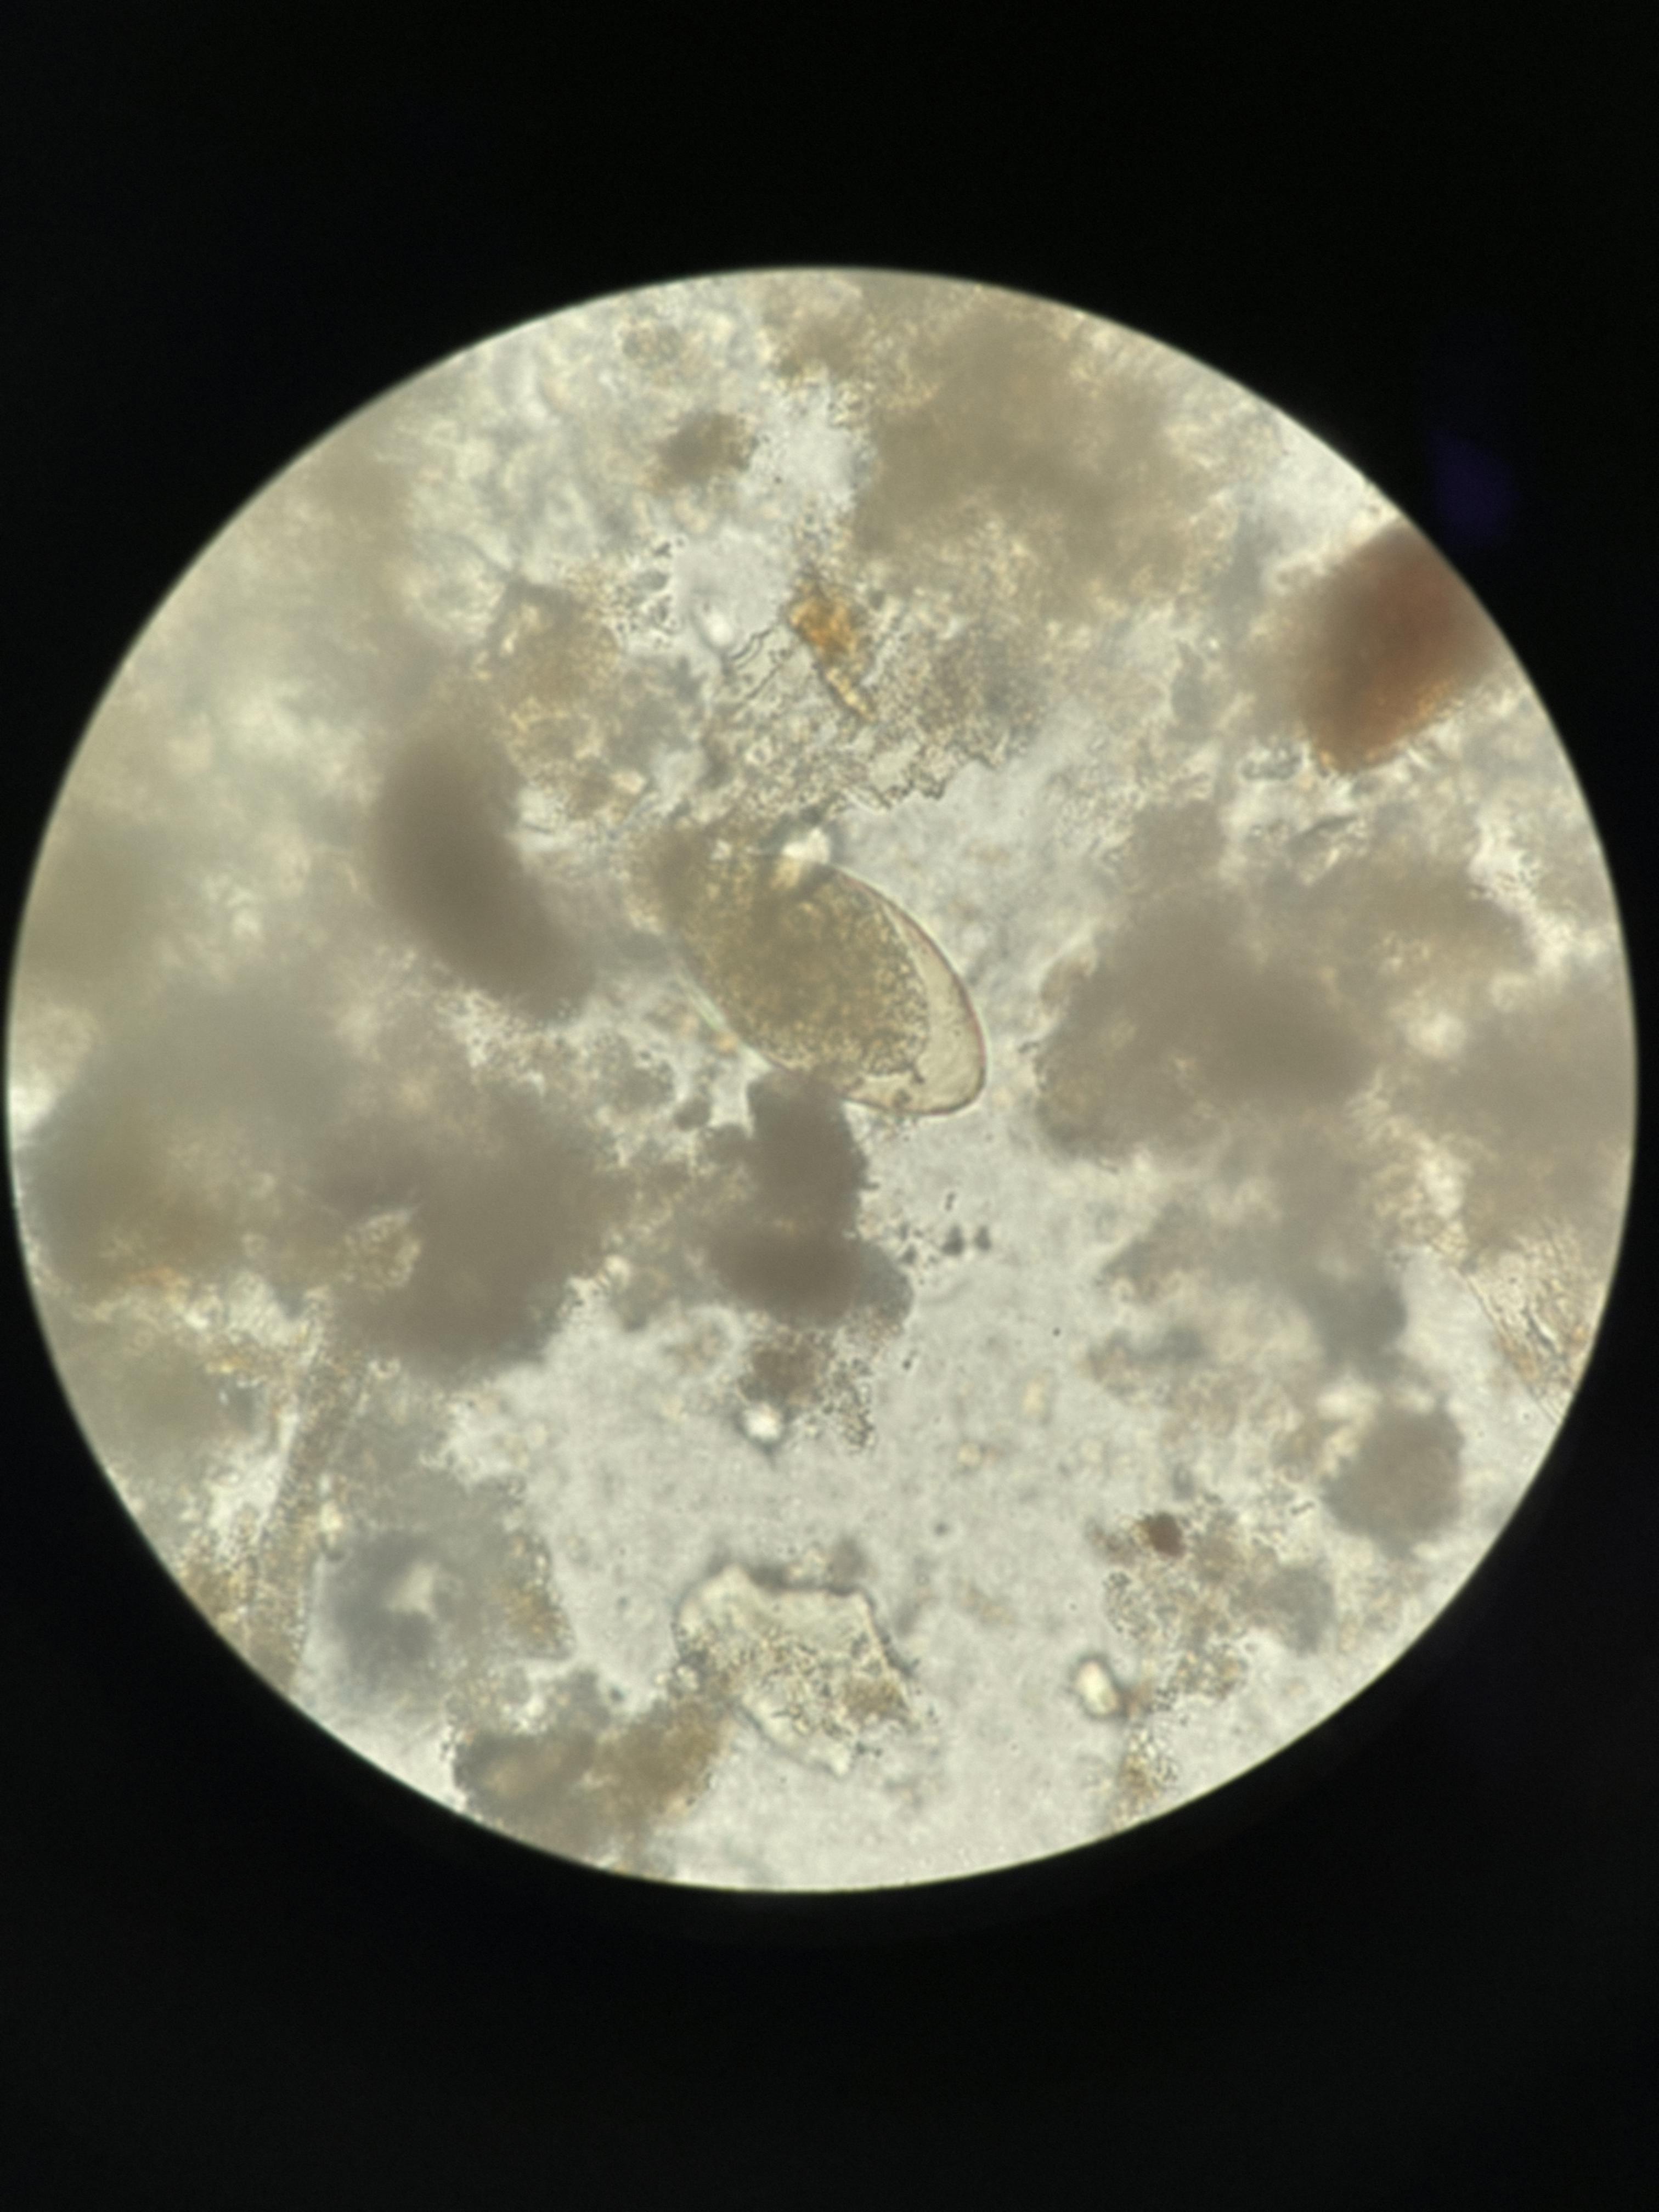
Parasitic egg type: Fasciolopsis buski